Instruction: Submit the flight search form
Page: home
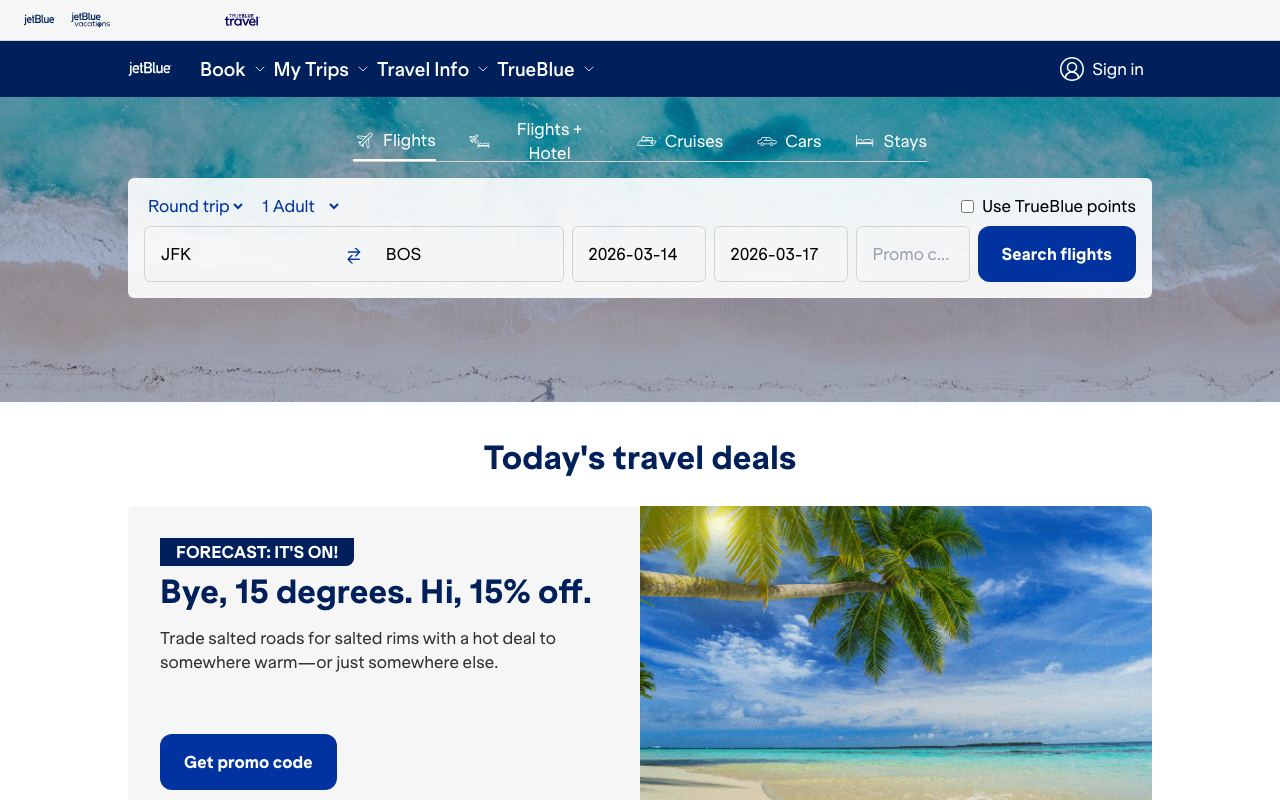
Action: click